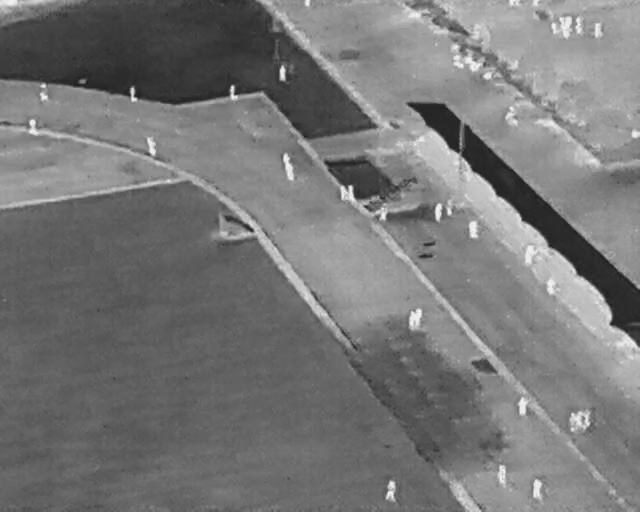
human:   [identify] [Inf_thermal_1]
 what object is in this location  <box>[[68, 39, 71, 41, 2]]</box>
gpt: <ref>1 small person at the right</ref>